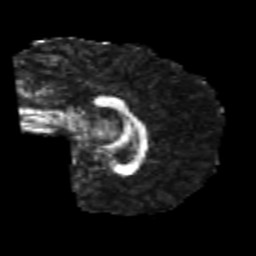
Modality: FA
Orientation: sagittal
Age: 21
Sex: male
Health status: healthy
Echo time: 0.074 s